七年级 · 组合几何学
在 $\triangle A B C$ 中, $\angle A C B=90^{\circ}, B D$ 是 $\triangle A B C$ 的角平分线, $P$ 是射线 $A C$ 上任意一点(不与 $A 、 D 、 C$ 三点重合), 过点 $P$ 作 $P Q \perp A B$, 垂足为 $Q$, 交直线 $B D$ 于 $E$.

(1)如图(1), 当点 $P$ 在线段 $A C$ 上时, 说明 $\angle P D E=\angle P E D$.

(2)作 $\angle C P Q$ 的角平分线交直线 $A B$ 于点 $F$, 则 $P F$ 与 $B D$ 有怎样的位置关系？画出图形并说明理由.

图(1)

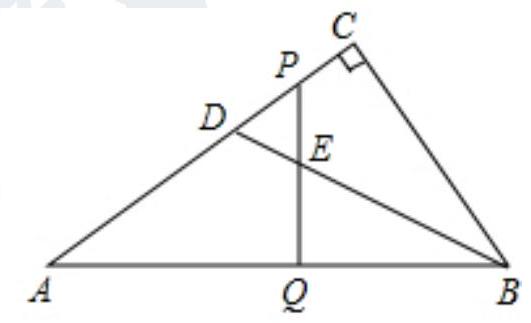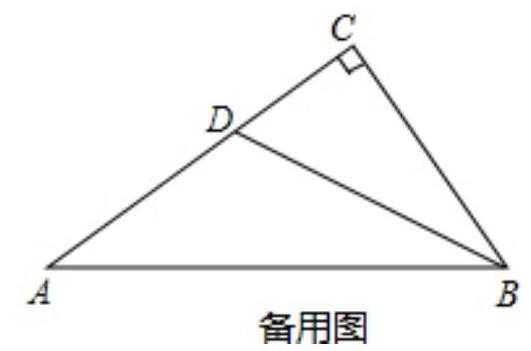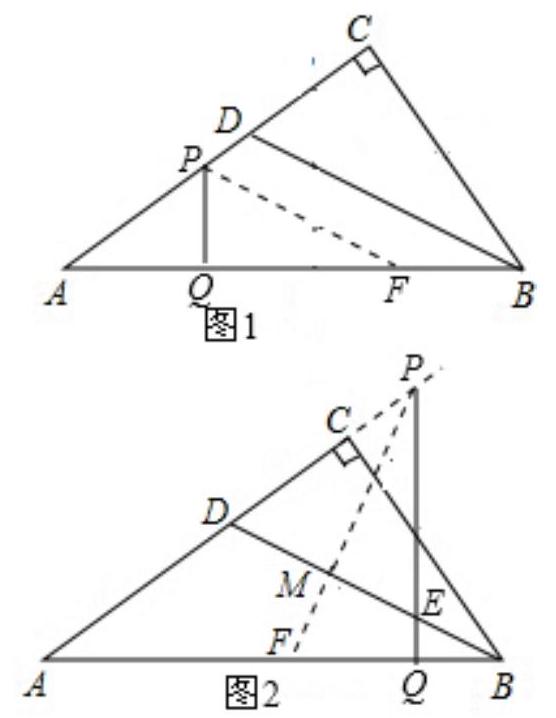
答案: 【答案】解: (1) $\because P Q \perp A B$,

$\therefore \angle E Q B=\angle C=90^{\circ}$,

$\therefore \angle B E Q+\angle E B Q=90^{\circ}, \angle C B D+\angle P D E=90^{\circ}$,

$\because B D$ 为 $\angle A B C$ 的平分线,

$\therefore \angle C B D=\angle E B Q$,

$\because \angle P E D=\angle B E Q$,

$\therefore \angle P D E=\angle P E D$;

(2)当 $P$ 在线段 $A C$ 上时, 如图1所示, 此时 $P F / / B D$,

理由为: $\because \angle P D E=\angle P E D$,

$\therefore P D=P E$,

$\because P F$ 为 $\angle C P Q$ 的平分线, $\angle C P Q$ 为 $\triangle P D E$ 的外角,

$\therefore \angle C P F=\angle Q P F=\angle P D E=\angle P E D$,

$\therefore P F / / B D$;

当 $P$ 在线段 $A C$ 延长线上时, 如图2所示, $P F \perp B D$,

理由为: $\because \angle P D E=\angle P E D$,

$\therefore P D=P E$,

$\because P M$ 为 $\angle C P Q$ 的平分线,

$\therefore P F \perp B D$.

【解析】(1)由 $P Q$ 与 $A B$ 垂直, 得到一对直角相等, 理由直角三角形的两锐角互余得到两对角互余, 再 $B D$ 为角平分线, 利用角平分线定义得到一对角相等, 再由对顶角相等,利用等量代换即可得证;

(2)分两种情况, 当 $P$ 在线段 $A C$ 上时, 如图1所示, 可得出 $P F$ 与 $B D$ 平行, 由第一问的结论利用等角对等边得到 $P D=P E$, 利用角平分线定义及外角性质得到一对内错角相等,利用内错角相等两直线平行即可得证; 当 $P$ 在 $A C$ 延长线时, $P F$ 垂直于 $B D$, 由 $P D=P E$,利用三线合一即可得证.

此题考查了平行线的判定, 以及直角三角形的性质, 熟练掌握平行线的判定是解本题的关键.